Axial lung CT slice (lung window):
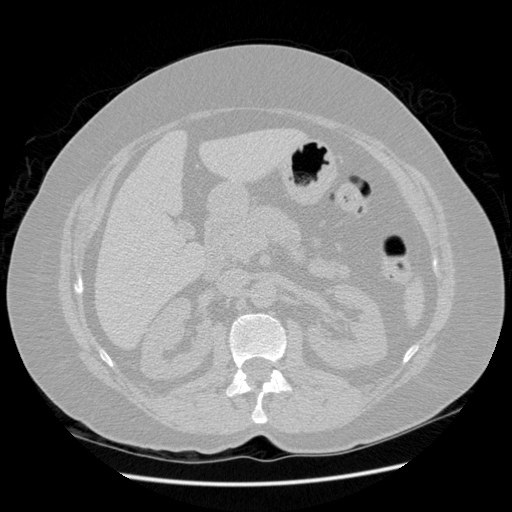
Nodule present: no